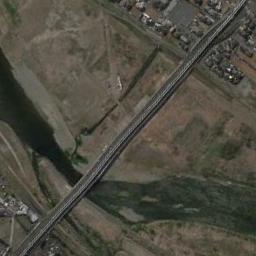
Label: bridge